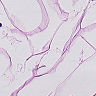
Metastatic tissue present: no